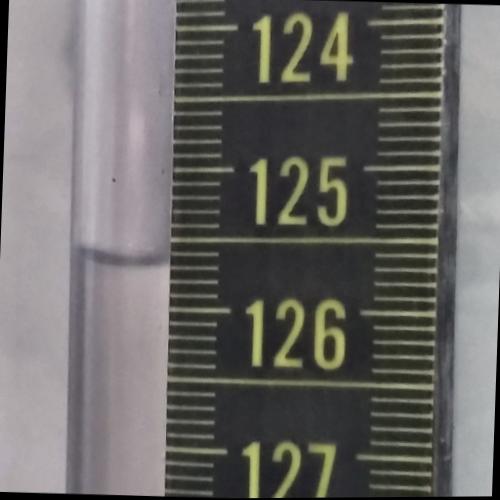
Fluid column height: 125.7 cm